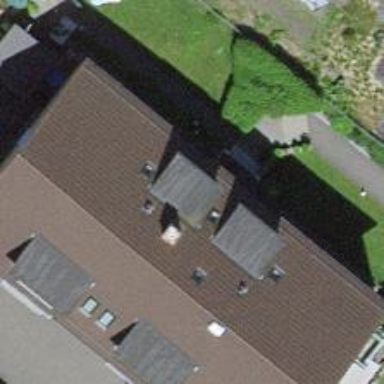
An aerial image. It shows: Residential building with gabled roof.